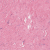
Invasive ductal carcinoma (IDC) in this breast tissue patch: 0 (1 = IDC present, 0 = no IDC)